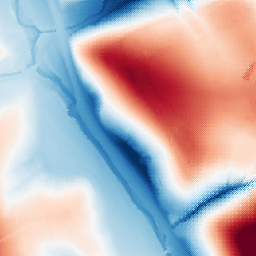
Category: classical
Decomposition family: gaussian
Decomposition parameters: sigma: 50
Upsampling method: regularized
Upsampling parameters: scale: 4
lambda_reg: 0.1
Upsampling scale: 4